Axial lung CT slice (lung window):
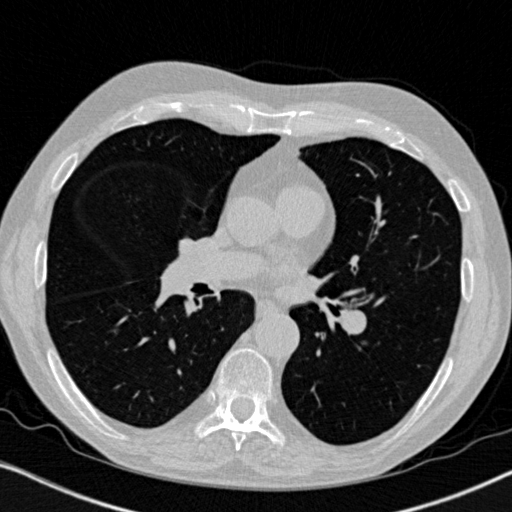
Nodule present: no